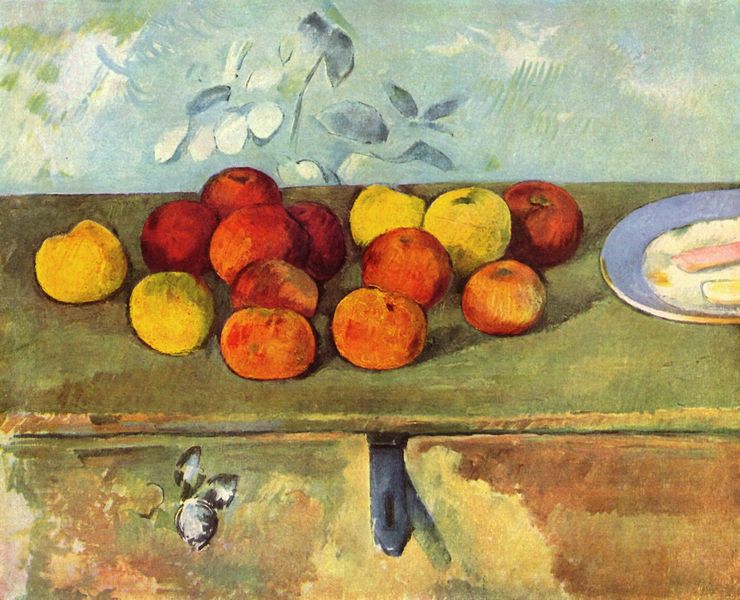
Titel: Stilleben mit Äpfeln und Gebäck
Künstler: Paul Cézanne
Standort: Paris
Institution: Musée Cognaq-Jay
Schlagwörter: blau, blätter, gemälde, schatten, weiß, aquarell, cezanne, gelb, grün, impressionismus, komposition, ocker, blume, blumen, braun, bunt, frankreich, grau, hell, hintergrund, holz, licht, orange, raum, tisch, türkis, ölbild, blüte, blüten, obst, rot, schloss, beige, expressionismus, malerei, muster, ornament, gläser, regal, wand, messer, schale, tablett, teller, öl, blatt, pflanze, pflanzen, kontrast, rosa, rund, frucht, früchte, stilleben, stillleben, hellblau, apfel, mandarine, äpfel, kommode, schrank, moderne, abstrakt, fläche, farbe, ölgemälde, essen, tapete, jaune, floral, uhr, schublade, brot, metall, platte, abstraktion, birne, tischkante, truhe, deckel, nahrung, nature morte, brett, früchtestillleben, kugel, kiste, tischplatte, verziert, halbrund, tapetenmuster, besteck, scharnier, paul cezanne, wurst, pfirsich, rouge, schlüssel, zitrone, stumpf, peinture, schließe, verschluss, schlüsselloch, koffer, postimpressionismus, komplementärkontrast, pfanne, rot gelb, huile, jeune, coffre, mustr, pommes, tabete, 19. jahrhundert, b, 18. jahrhundert, 20. jahrhundert, obst tisch, altt, acezanne, abeille, tirone